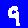
Digit: 9